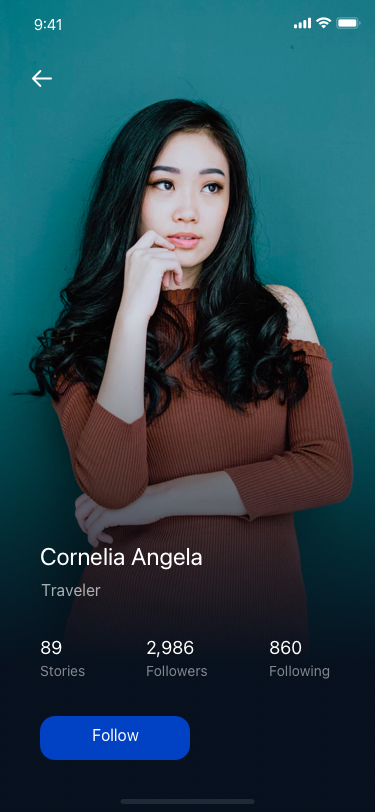
Text in this UI design:
Cornelia Angela
Traveler
89
Stories
2,986
Followers
860
Following
Follow